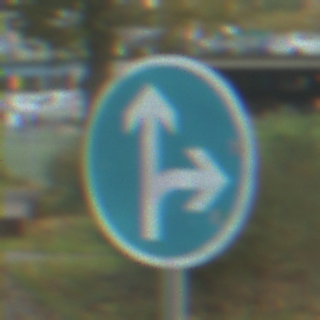
Verkehrszeichen: VorgeschriebeneFahrtrichtungGeradeausOderRechts
Umgebung: Outdoor, Urban
Tageszeit: MorningAfternoon
Wetter: PartlyCloudy
Licht: Natural
Jahreszeit: NotSpecified
Kontrast: LowContrast